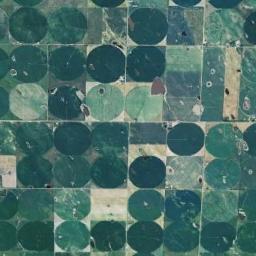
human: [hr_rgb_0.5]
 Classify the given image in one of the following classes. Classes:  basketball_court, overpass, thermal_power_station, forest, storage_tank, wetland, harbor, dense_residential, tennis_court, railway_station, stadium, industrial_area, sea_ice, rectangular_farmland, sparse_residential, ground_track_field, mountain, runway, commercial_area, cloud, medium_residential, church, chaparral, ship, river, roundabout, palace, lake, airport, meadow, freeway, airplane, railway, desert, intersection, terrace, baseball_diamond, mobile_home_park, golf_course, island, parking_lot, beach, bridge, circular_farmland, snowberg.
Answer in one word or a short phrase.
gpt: circular_farmland